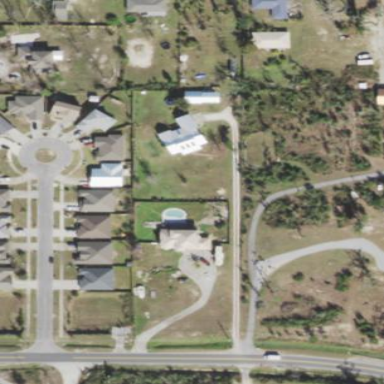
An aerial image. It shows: Residential area consisting of single-family homes.